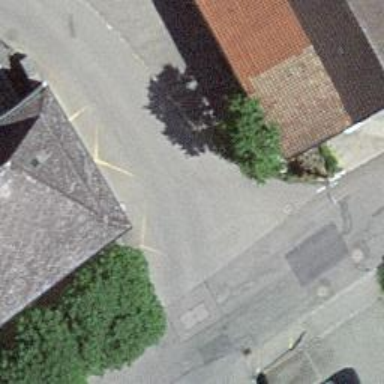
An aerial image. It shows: Bus stop with platform for public transport.